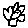
Label: flower